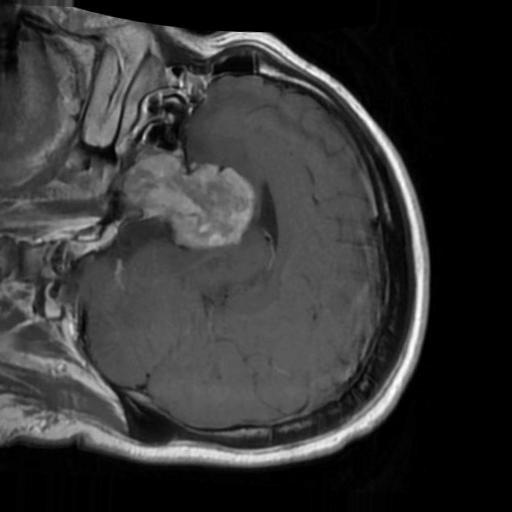
Label: brain_tumor